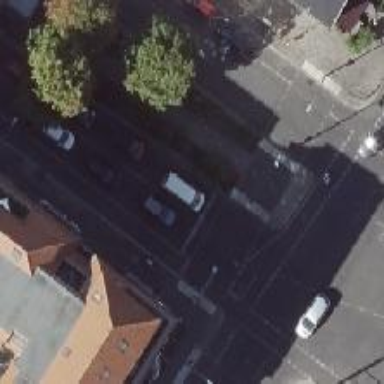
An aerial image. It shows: Road with traffic signals.